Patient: sex M, age 78
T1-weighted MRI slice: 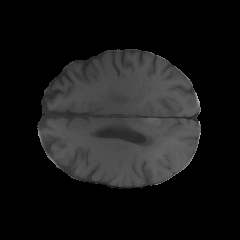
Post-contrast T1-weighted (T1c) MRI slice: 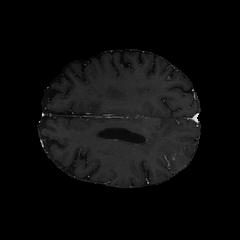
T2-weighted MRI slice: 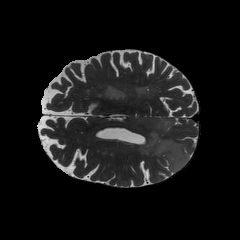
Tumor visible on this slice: yes
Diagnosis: Glioblastoma, IDH-wildtype
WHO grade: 4